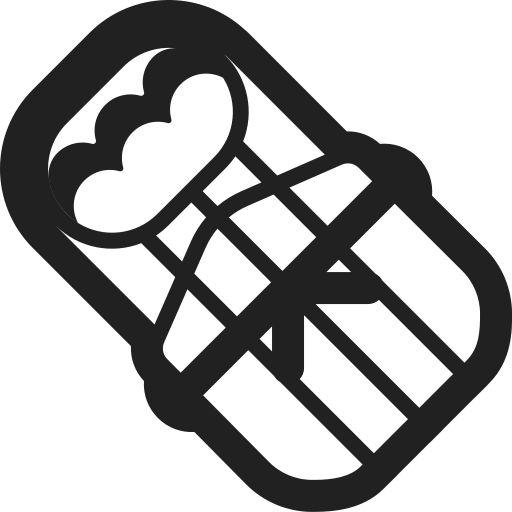
tamale high contrast